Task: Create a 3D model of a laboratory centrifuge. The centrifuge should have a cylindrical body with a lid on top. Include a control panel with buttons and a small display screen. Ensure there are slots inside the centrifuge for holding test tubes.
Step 191:
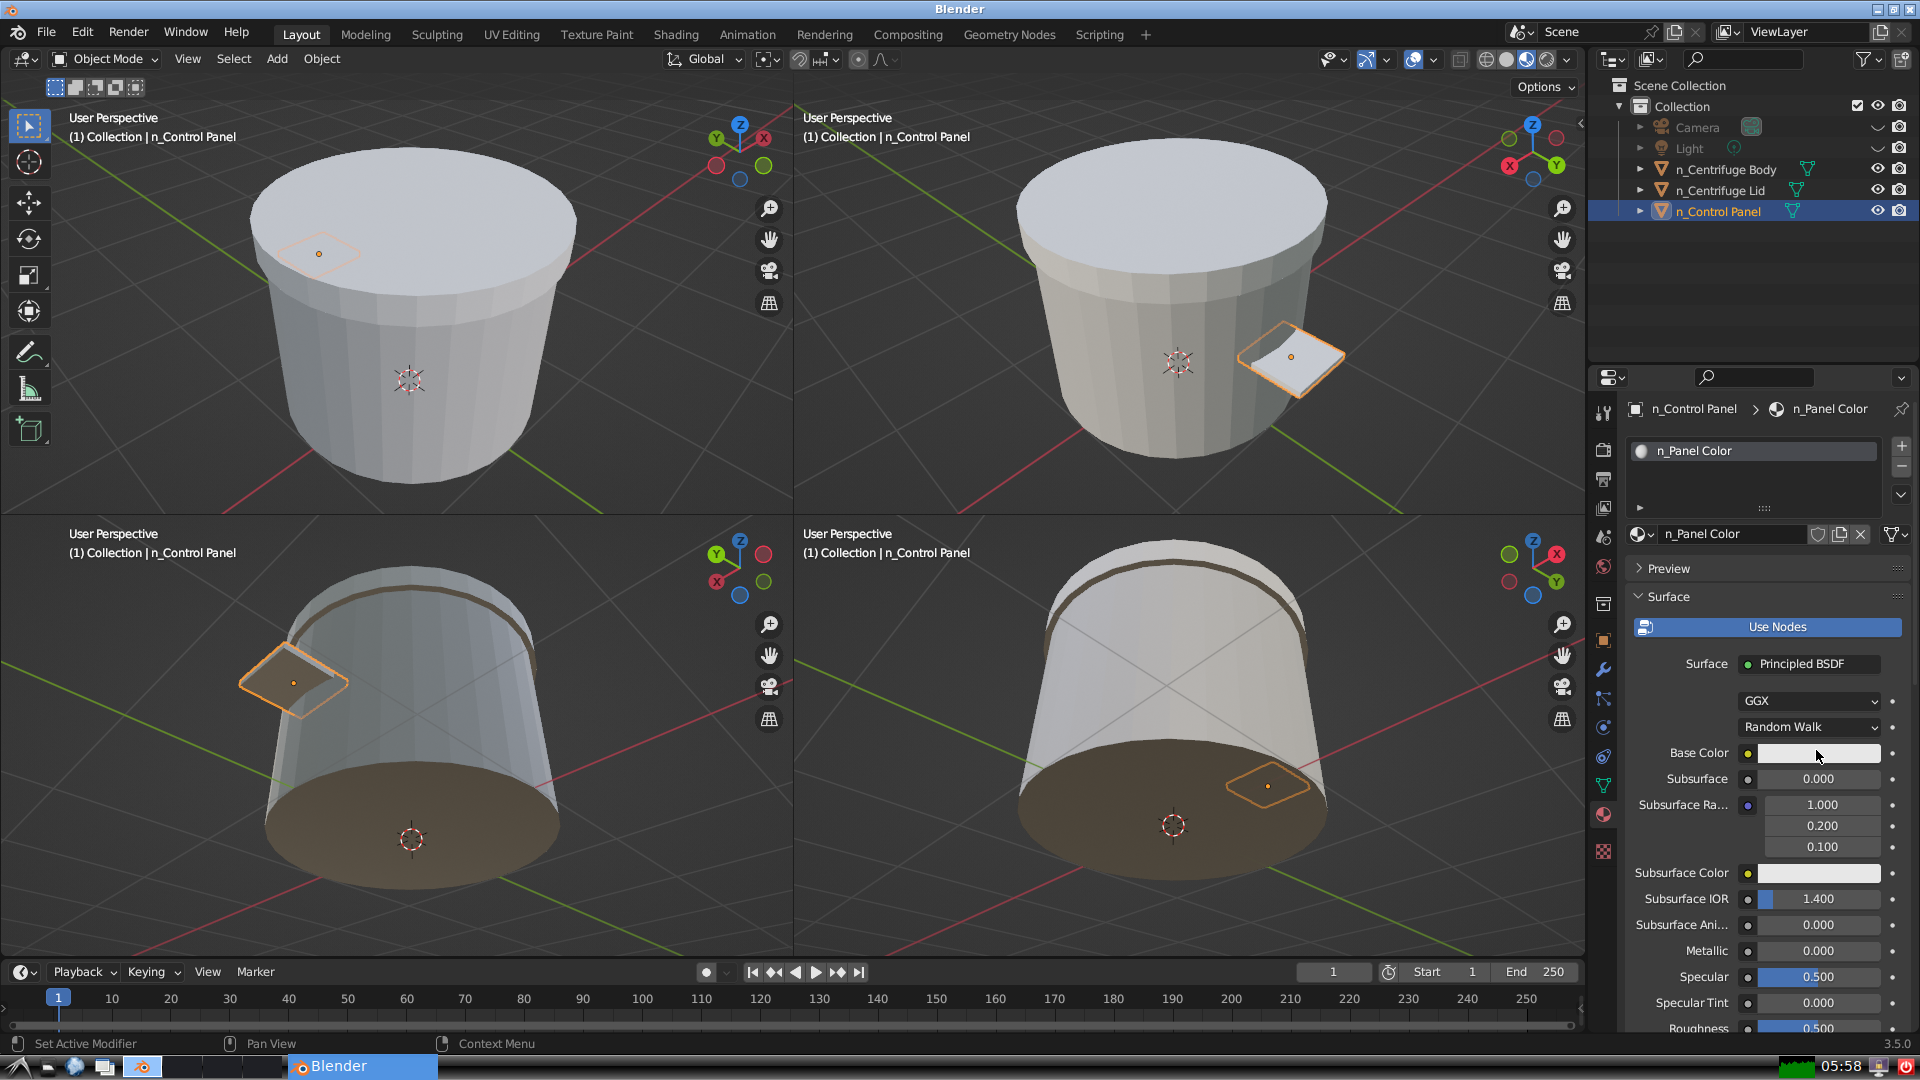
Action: click: no